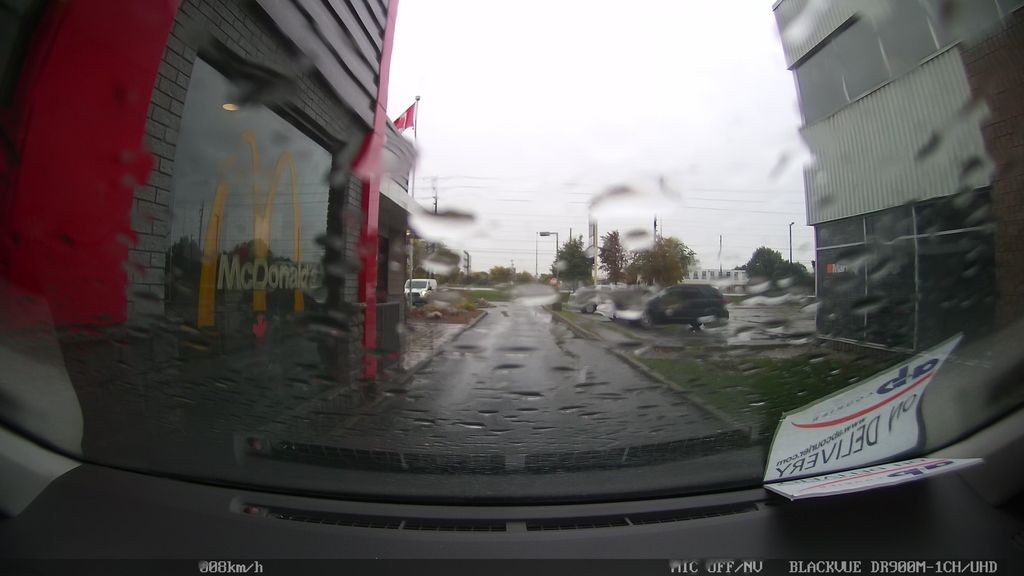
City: toronto